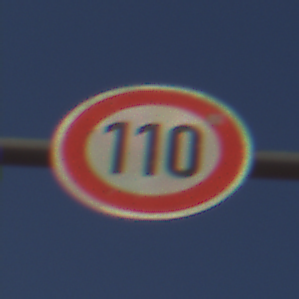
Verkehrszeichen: Geschwindigkeit110
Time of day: MorningAfternoon
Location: Outdoor (Nature)
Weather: Clear
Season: NotSpecified
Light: Natural